Question: I am trying to read from a .docx file (MS Word 2013) using vb.net and find and replace multiple words within the same document. I do not want to make use of a plugin or add-on within vb.net but rather program this myself.
Which libraries or references within vb.net will give me the ability manipulate MS Word documents with the .docx file extension.
Any related vb.net code for would be greatly appreciated.
I have found the following related information (<URL> although I am finding difficulty in adapting it for Visual Studio 2013.
Below is a list of COM references directly from Visual Studio 2013 and the only similar option with reference to the above link seems to be the checked item in the screen print below:

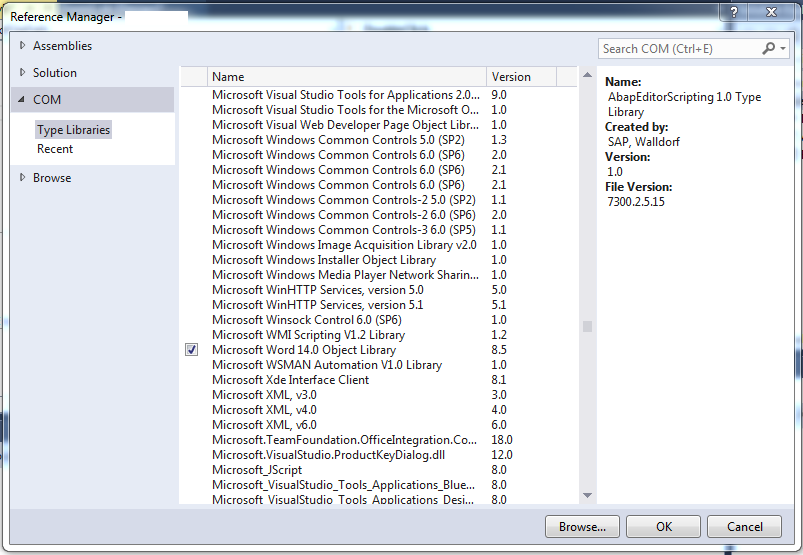
Answer: Seems that after a bit of "connecting the dots" from everyone's commentary (thank you) I was missing an imports reference that works with the "Microsoft Word 14.0 Object Library" associated with MS Word 2013.
With reference to <URL> i.e. adding the following to the top of the object class solves this question:
'Imports Microsoft.Office.Interop'